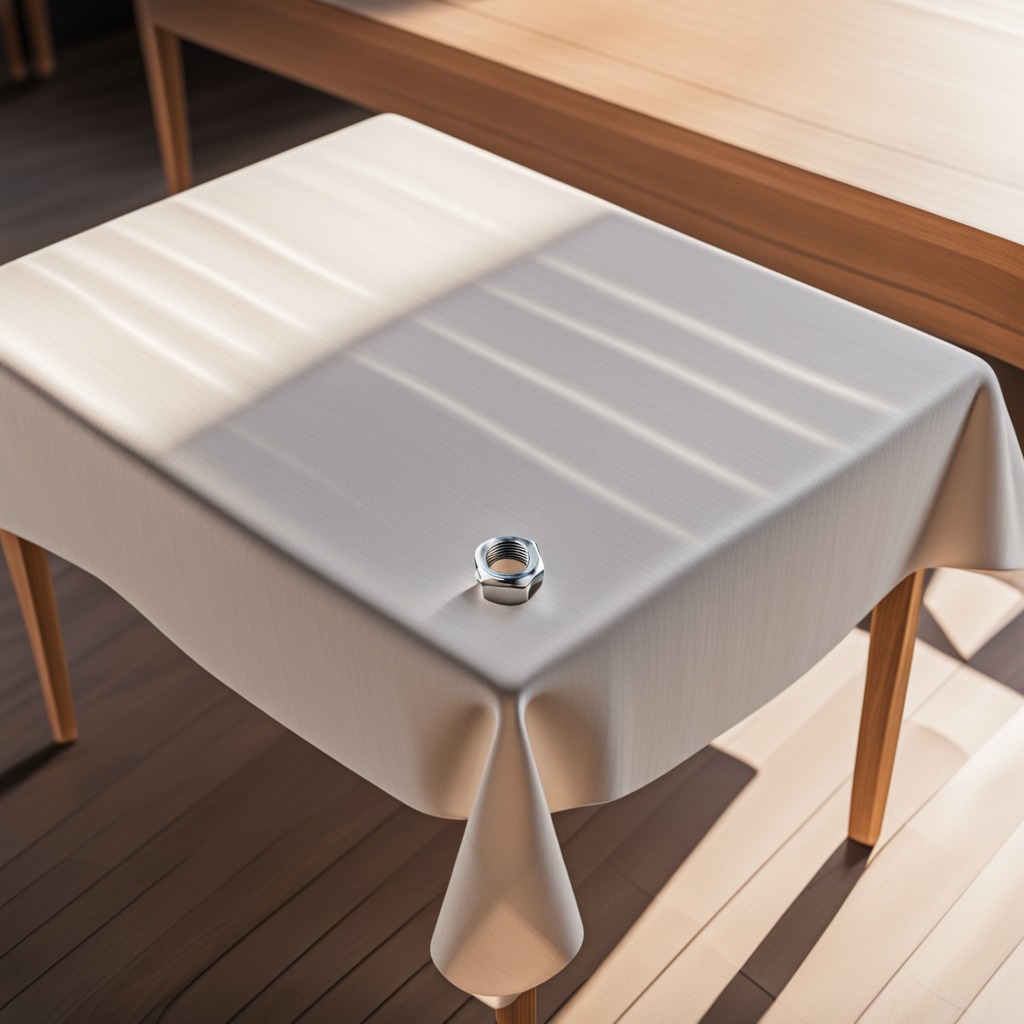
A metal nut lies on a wooden table in an outdoor workshop during daytime bright natural light soft shadows worn but beneath the cloth.